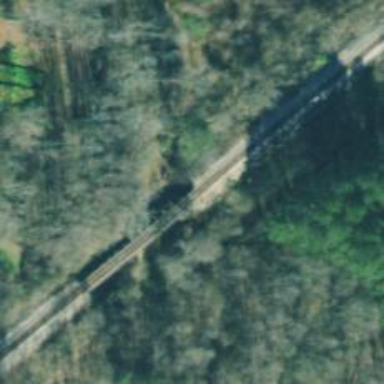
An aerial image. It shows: Railway track.